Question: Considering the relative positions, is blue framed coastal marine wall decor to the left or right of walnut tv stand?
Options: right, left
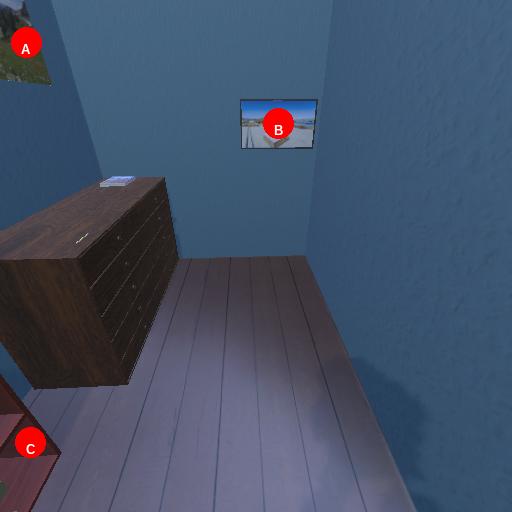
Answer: right